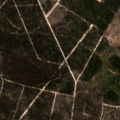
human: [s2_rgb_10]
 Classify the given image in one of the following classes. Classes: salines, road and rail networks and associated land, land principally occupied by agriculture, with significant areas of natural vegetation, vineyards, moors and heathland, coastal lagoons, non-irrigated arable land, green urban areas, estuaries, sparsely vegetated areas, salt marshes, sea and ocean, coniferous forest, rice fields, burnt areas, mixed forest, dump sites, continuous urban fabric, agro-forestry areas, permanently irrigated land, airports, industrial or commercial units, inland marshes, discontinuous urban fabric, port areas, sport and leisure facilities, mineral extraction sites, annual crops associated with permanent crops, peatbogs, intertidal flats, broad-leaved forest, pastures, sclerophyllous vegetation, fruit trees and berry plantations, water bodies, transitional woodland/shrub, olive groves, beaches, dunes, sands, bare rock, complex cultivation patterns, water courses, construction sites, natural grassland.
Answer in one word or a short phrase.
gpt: continuous urban fabric